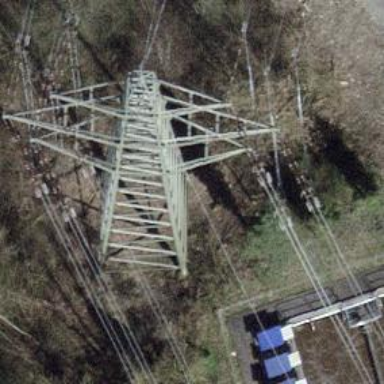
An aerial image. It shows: Power line is depicted.